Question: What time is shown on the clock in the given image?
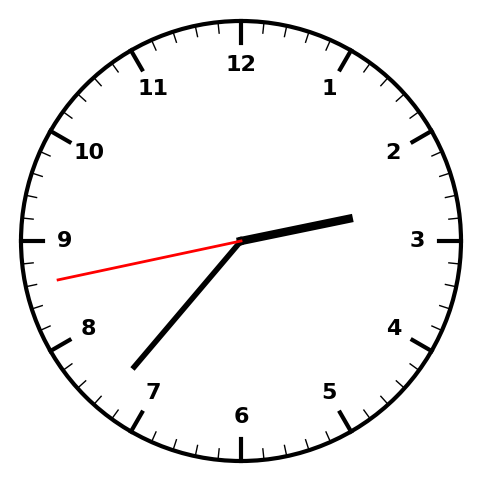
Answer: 02:36:43